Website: crate-barrel
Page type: gifting
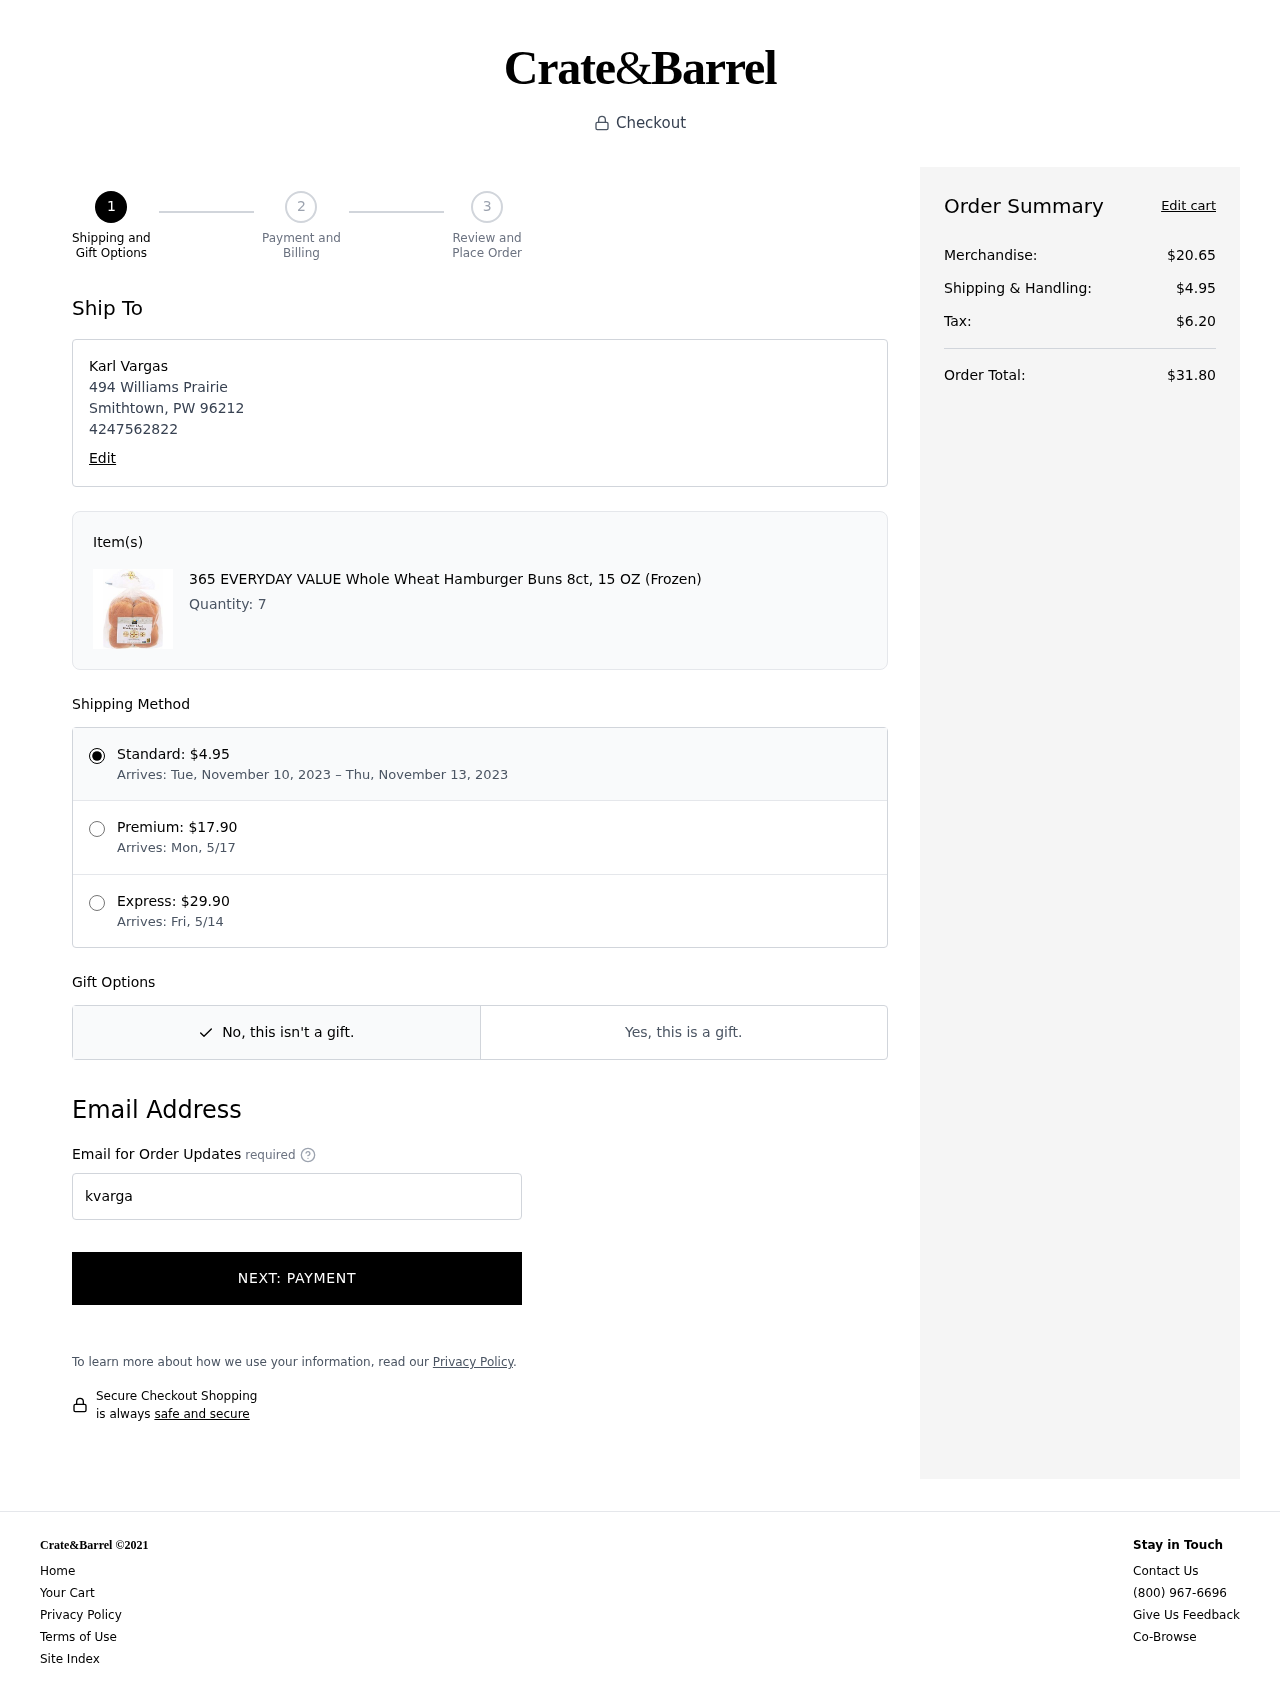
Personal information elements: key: PII_CITY
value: Smithtown
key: PII_FULLNAME
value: Karl Vargas
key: PII_PHONE
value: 4247562822
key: PII_POSTCODE
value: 96212
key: PII_STATE_ABBR
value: PW
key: PII_STREET
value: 494 Williams Prairie
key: PII_EMAIL
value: kvargas@gmail.com
Product elements: key: PRODUCT1_NAME
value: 365 EVERYDAY VALUE Whole Wheat Hamburger Buns 8ct, 15 OZ  (Frozen)
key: PRODUCT1_QUANTITY
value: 7
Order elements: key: ORDER_SHIPPING_DATE
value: November 10, 2023
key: ORDER_DELIVERY_DATE
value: November 13, 2023
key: ORDER_SUBTOTAL
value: $20.65
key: ORDER_SHIPPING_COST
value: $4.95
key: ORDER_TAX
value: $6.20
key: ORDER_TOTAL
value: $31.80